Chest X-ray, PA view. Patient: 41 years old, sex M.
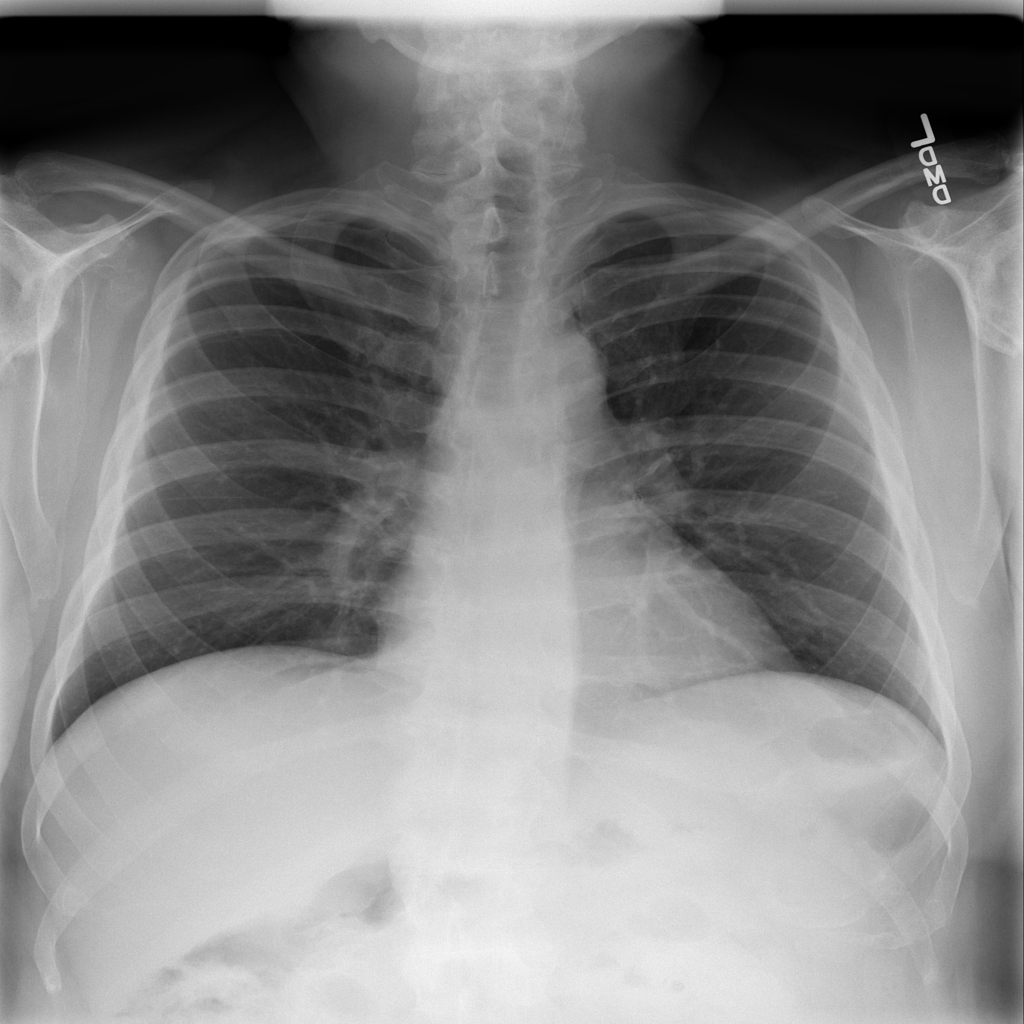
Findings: No Finding